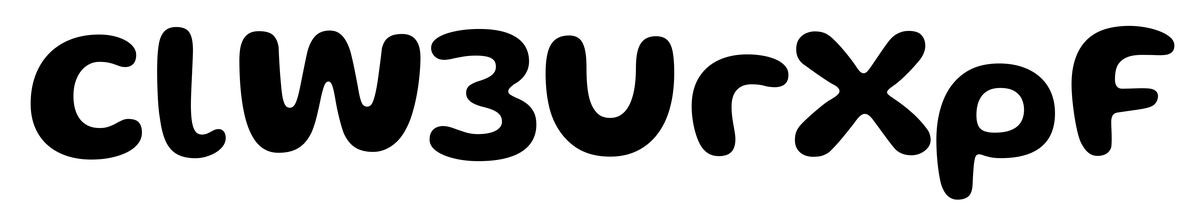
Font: Gluten_SemiBold